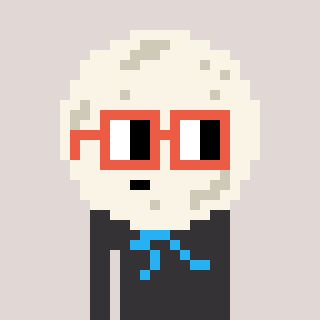
a pixel art character with square orange glasses, a moon-shaped head and a grayscale-colored body on a warm background